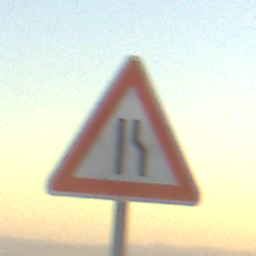
Verkehrszeichen: EinseitigVerengteFahrbahnRechts
Umgebung: Outdoor, RoadRail
Tageszeit: SunriseSunset
Wetter: PartlyCloudy
Licht: Natural
Jahreszeit: NotSpecified
Kontrast: HighContrast